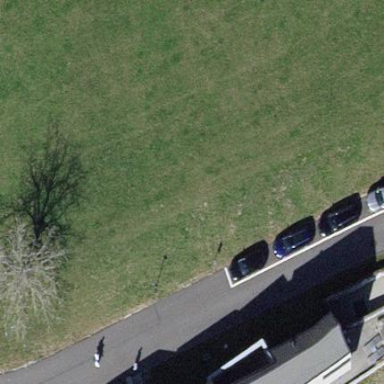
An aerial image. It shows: Parking area with surface.